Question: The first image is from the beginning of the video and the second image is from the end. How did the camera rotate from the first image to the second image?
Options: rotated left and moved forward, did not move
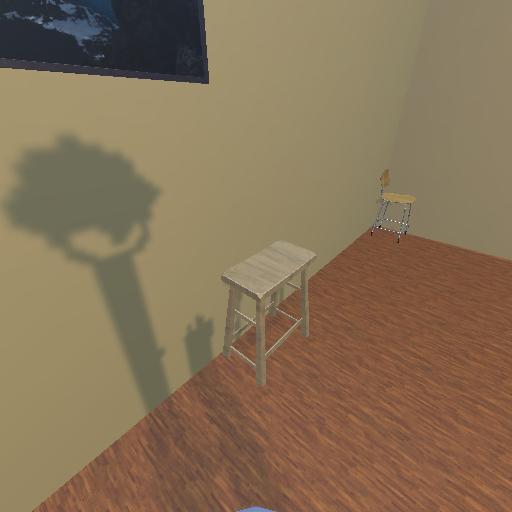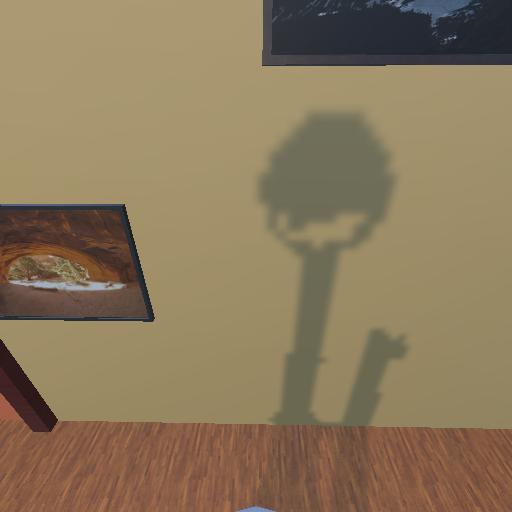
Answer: rotated left and moved forward